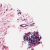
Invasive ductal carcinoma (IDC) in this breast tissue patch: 0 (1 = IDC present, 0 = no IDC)